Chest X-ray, PA view. Patient: 59 years old, sex M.
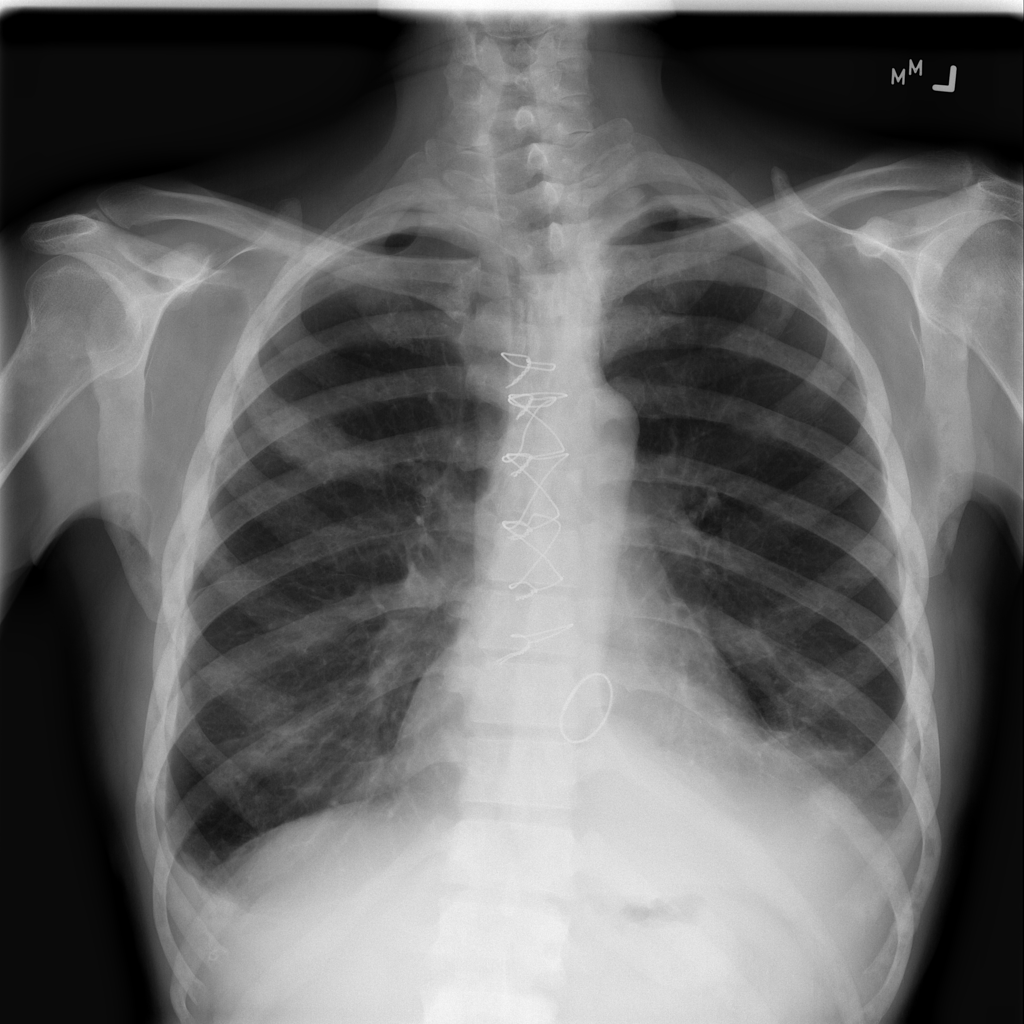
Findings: No Finding